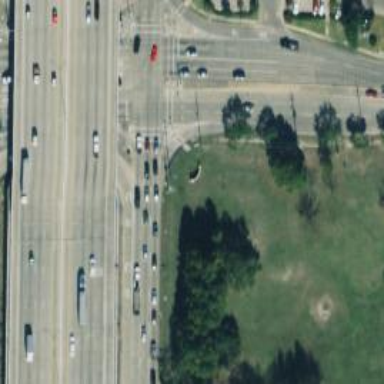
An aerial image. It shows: Frontage road that is classified as secondary link.